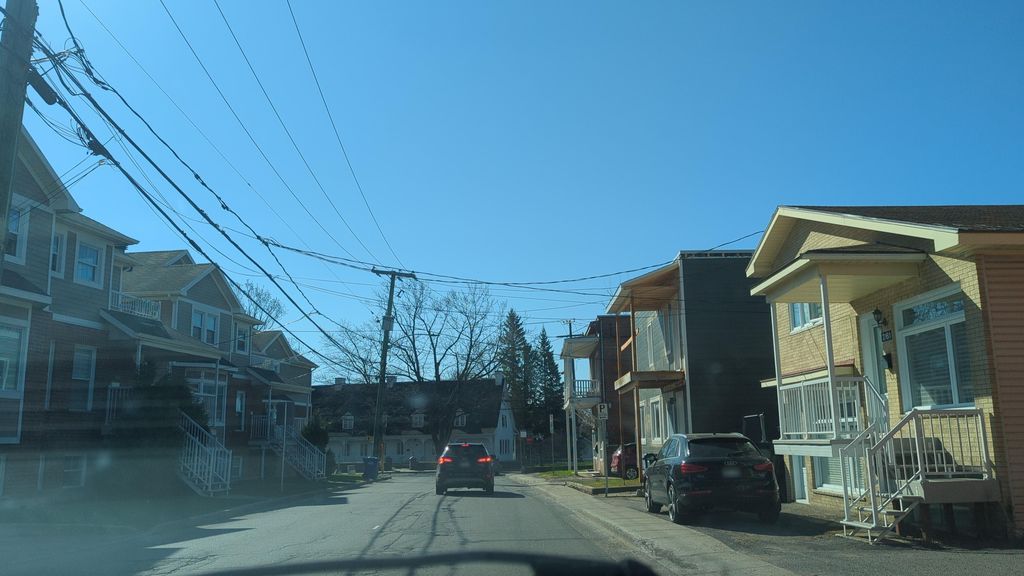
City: quebec_city